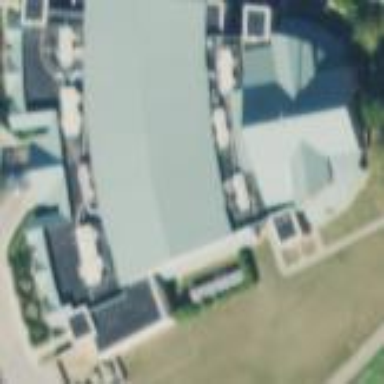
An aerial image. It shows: Building serving as place of worship.